Question: I am using jQuery.
I want to select a cell from a table.
So I tried the following codes.
'''
// First line works fine for me. I can get a list of columns at the correct target row.
var targetColumns = $(elemClicked).closest("tr").find("td");
// I want to get the cell with the class named "draftstatus". This line has problem. I cannot get what I want.
var targetCell = columnsAtTargetRow.$(".draftstatus");
'''
The targetColumns inspected from browser looks like the following:

The 5th td above is my target cell.
I also try to use find() function. It won't work either because find() will start from next children level.
'''
columnsAtTargetRow.find(".draftstatus"); // this does not work.
'''
What functions should I used to get that cell within that "list of td".
Thanks in advance.
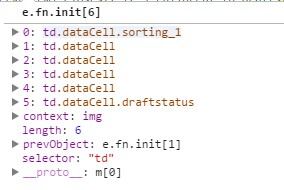
Answer: You just need to figure out which selectors to use.
'''
var targetColumns = $(elemClicked).closest("tr").find("td");
'''
this goes up the DOM to the "tr" and selects the tds. If the is inside a td you can select the tds with closest("td"), and then use siblings(".draftstatus");
If the elemClicked is a td, then you can just use siblings(".draftstatus");
Here is some example code to help demonstrate some selectors. Hope this helps some and not confused you more.
'''
$(function(){
//reference all cells with myclass class using filter
$("#table1 tbody td").filter(".myclass").addClass("red");
// click events for all tds reference the .target class cell using siblings
$("#table1 tbody td").on("click",function(e){
$(this).siblings(".target").toggleClass("red");
});
//items inside a table cell click event
$("#table1 tbody td a").on("click",function(e){
//toggle bold class
$(this).closest("td").siblings(".target").toggleClass("bold");
//prevent event from bubbling up
e.stopPropagation();
});
})
'''
'''
.red {
background-color:red;
}
.bold { font-weight:bold; }
'''
'''
<script src="https://ajax.googleapis.com/ajax/libs/jquery/1.11.1/jquery.min.js"></script>
<table border="1" id="table1">
<tbody>
<tr>
<td>foo</td>
<td>bar</td>
<td class="myclass target">value2</td>
<td>Two <a href="#">link</a></td>
</tr>
<tr>
<td>foo</td>
<td>bar</td>
<td class="myclass target">value2</td>
<td>Two <a href="#">link</a></td>
</tr>
</tbody>
</table>
'''